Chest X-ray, PA view. Patient: 27 years old, sex F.
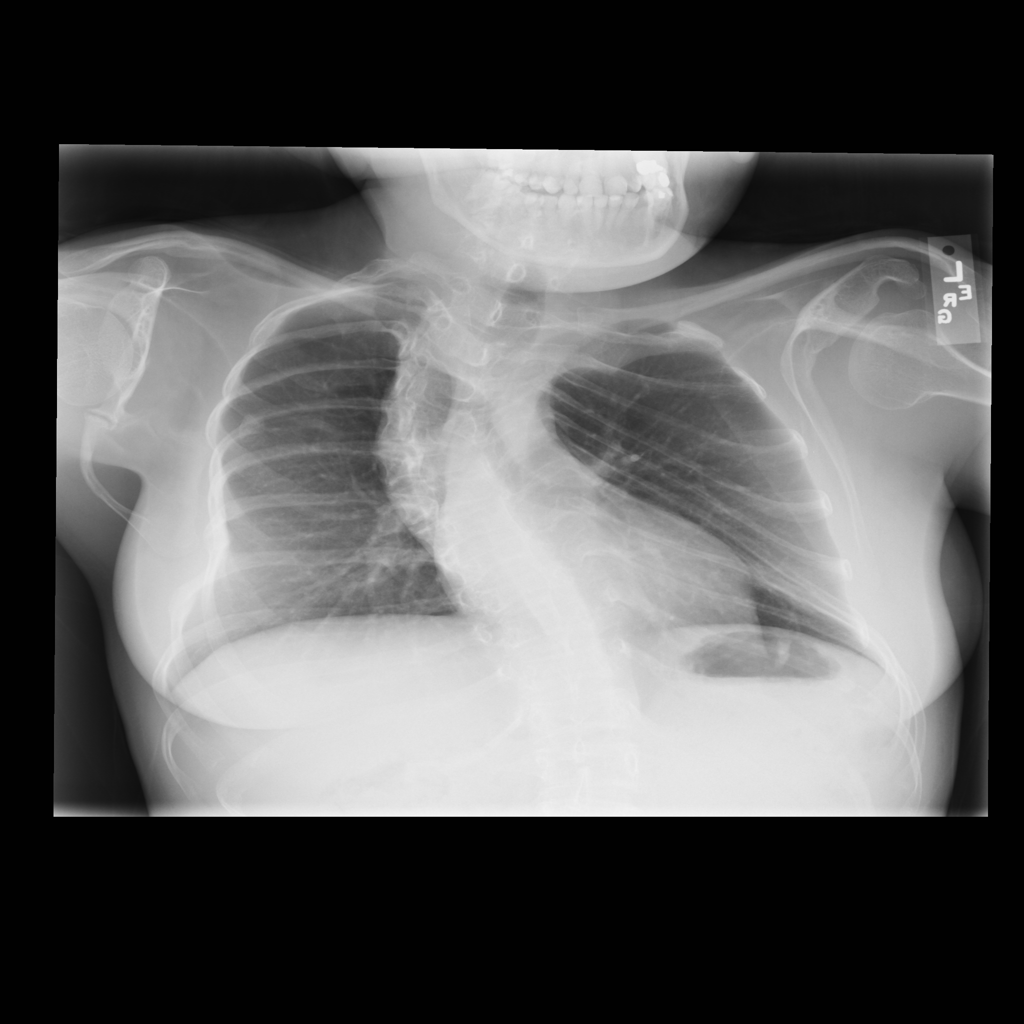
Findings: No Finding